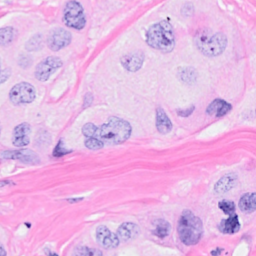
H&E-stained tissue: Breast